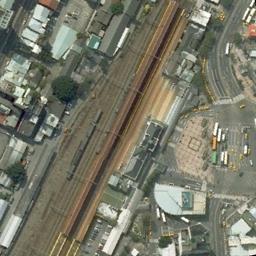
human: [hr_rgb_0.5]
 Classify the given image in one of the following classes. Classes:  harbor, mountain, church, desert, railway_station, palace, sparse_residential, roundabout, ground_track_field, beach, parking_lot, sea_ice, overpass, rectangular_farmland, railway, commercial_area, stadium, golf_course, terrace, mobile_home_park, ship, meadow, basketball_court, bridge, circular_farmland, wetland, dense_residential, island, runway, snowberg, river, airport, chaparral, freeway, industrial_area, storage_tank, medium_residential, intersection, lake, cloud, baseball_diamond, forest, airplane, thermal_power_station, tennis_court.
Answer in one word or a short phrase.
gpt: railway_station